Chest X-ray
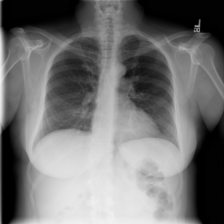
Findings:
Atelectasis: negative
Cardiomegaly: negative
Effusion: negative
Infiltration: negative
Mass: negative
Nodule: negative
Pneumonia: negative
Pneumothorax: negative
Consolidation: negative
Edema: negative
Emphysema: negative
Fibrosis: negative
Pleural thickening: negative
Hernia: negative